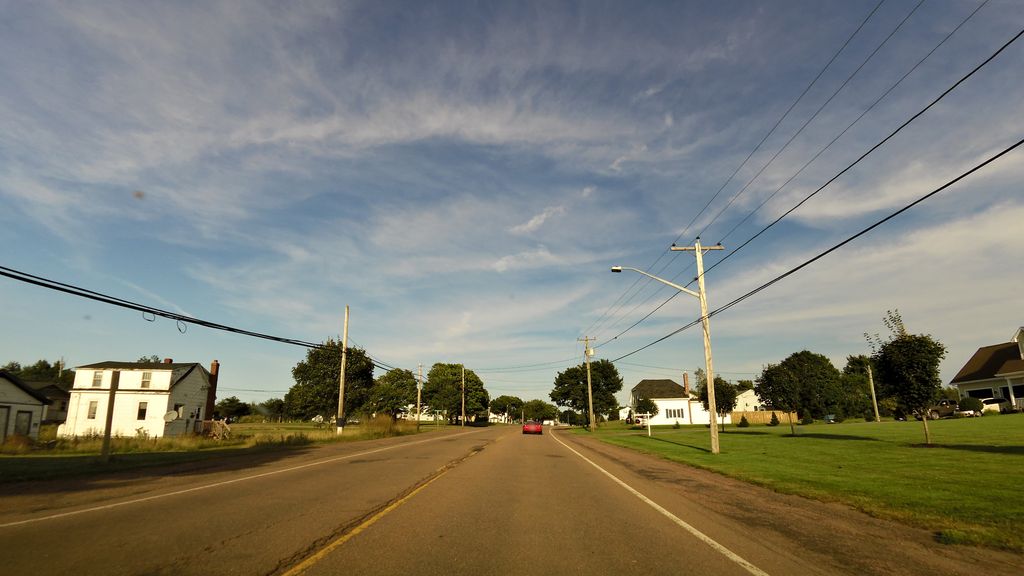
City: charlottetown